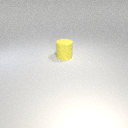
large yellow rubber cylinder